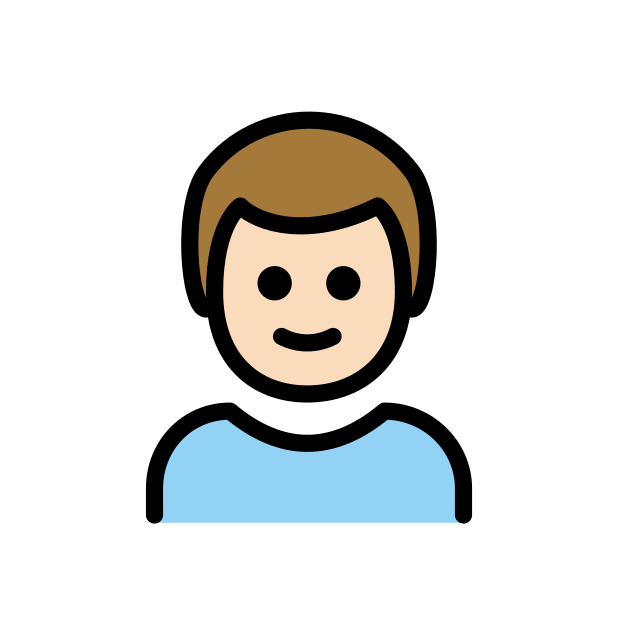
boy: light skin tone